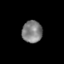
Tissue: skin
Cell type: Epithelial cells
Senescence score: 0.2784
Nuclear area (px): 436
Mean DAPI intensity: 128.025